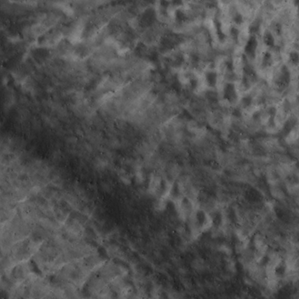
Label: non_frost